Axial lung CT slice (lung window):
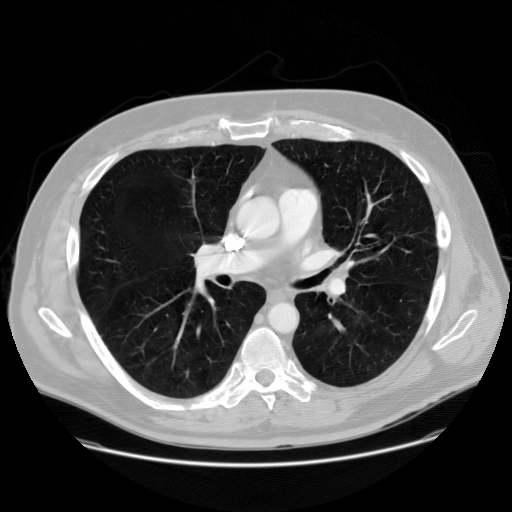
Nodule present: no